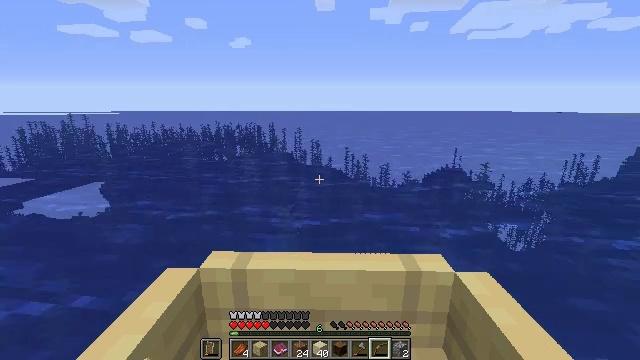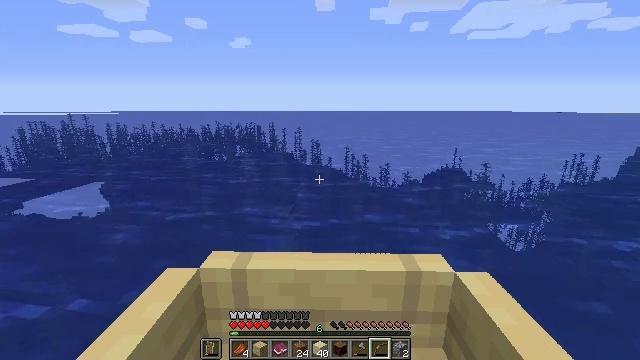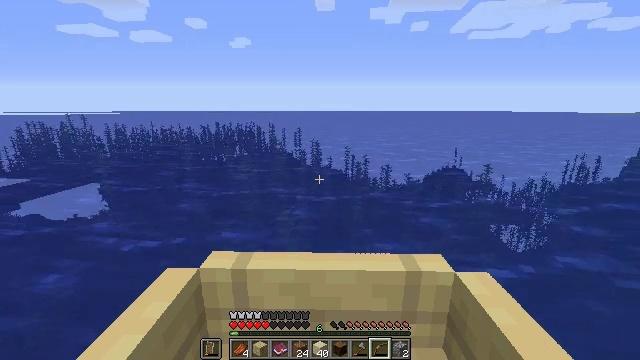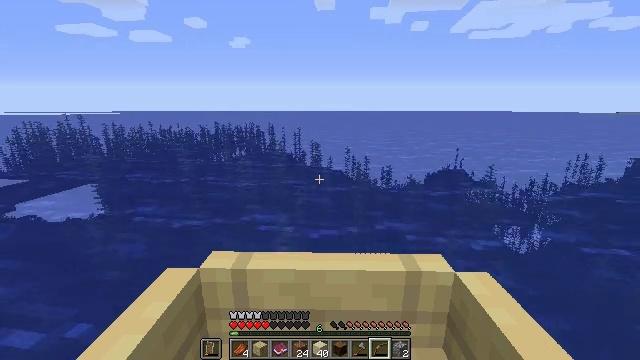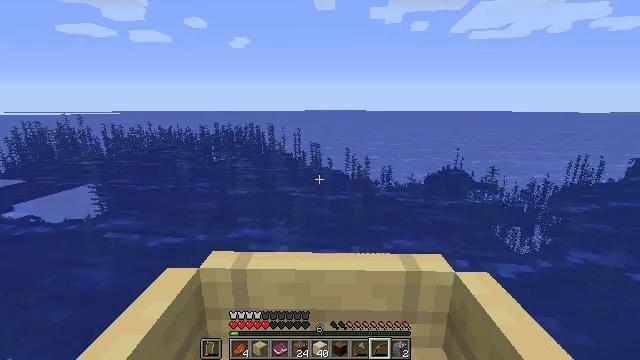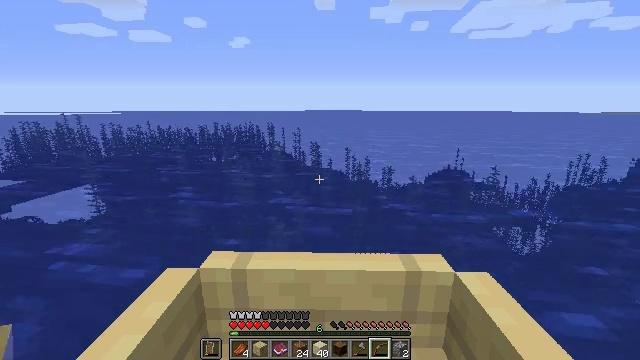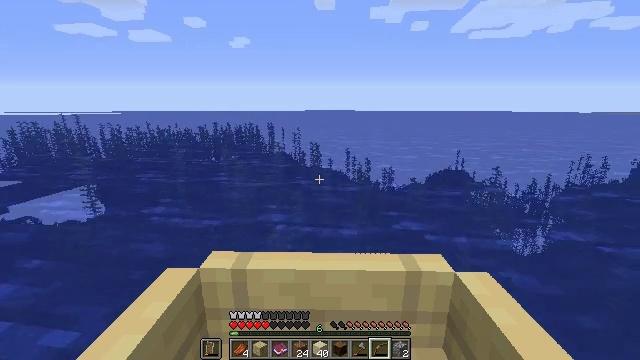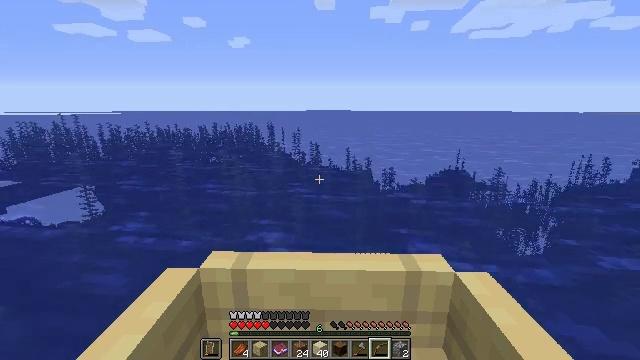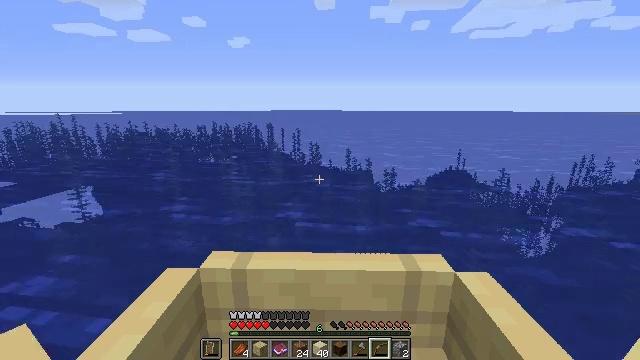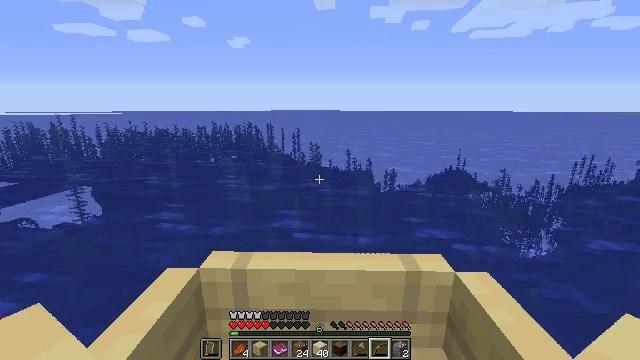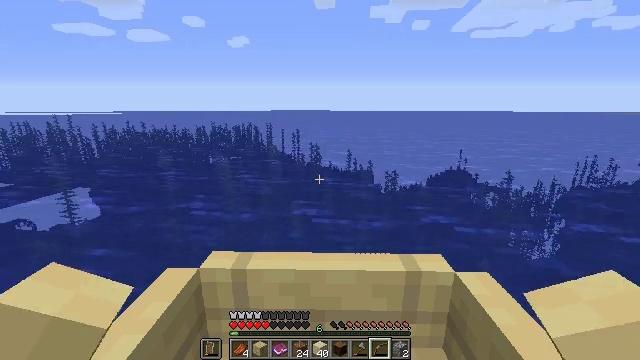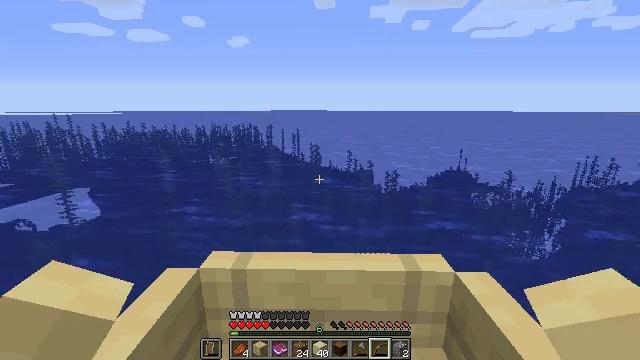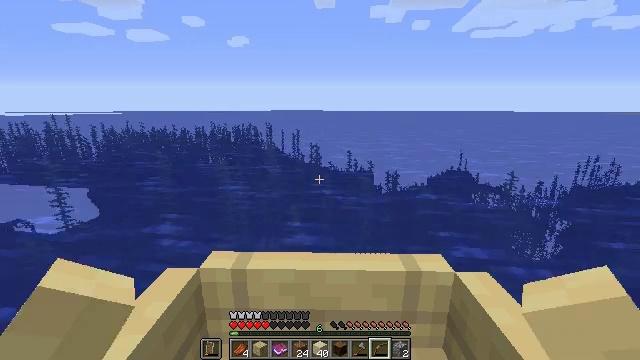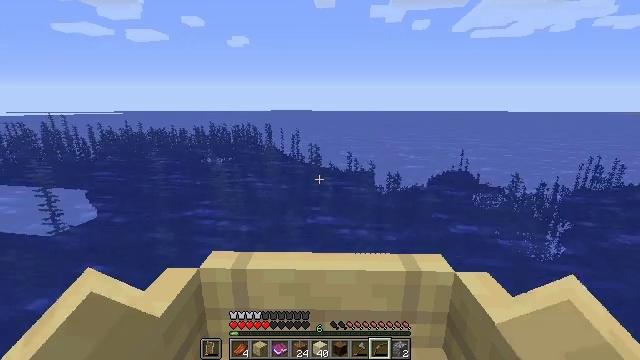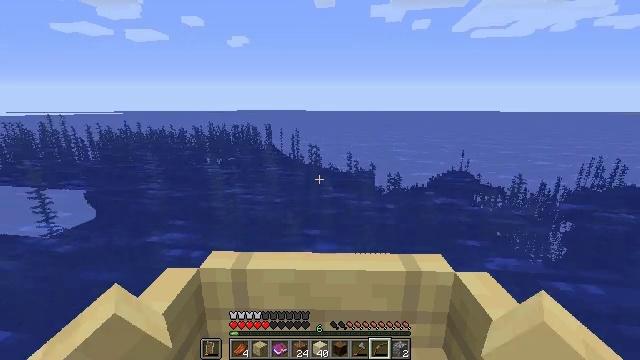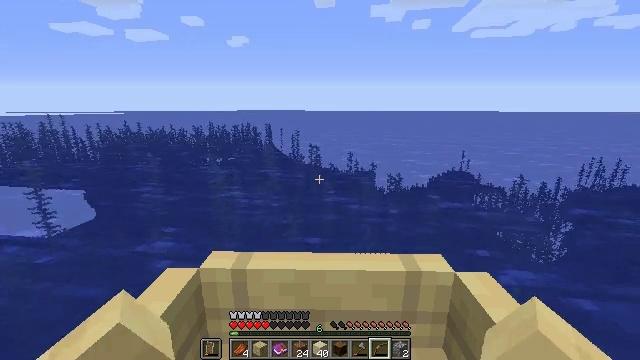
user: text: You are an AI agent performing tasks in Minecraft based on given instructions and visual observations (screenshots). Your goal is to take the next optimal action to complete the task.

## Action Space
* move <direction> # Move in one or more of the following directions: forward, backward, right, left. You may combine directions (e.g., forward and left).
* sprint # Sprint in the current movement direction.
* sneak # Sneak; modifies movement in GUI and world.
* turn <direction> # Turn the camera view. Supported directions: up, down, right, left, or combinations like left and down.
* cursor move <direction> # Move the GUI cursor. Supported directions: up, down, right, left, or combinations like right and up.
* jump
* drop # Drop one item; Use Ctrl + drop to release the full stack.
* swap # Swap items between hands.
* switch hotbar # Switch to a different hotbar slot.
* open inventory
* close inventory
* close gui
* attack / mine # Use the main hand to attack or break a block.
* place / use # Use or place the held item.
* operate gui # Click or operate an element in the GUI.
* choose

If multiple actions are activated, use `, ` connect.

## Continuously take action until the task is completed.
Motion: motion action
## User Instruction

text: Mine packed ice from icy biomes.
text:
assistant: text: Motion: move forward
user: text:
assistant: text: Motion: move forward
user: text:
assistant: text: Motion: move forward
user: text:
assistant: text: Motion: move forward
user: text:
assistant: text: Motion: move forward
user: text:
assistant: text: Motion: move forward
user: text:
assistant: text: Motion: move forward
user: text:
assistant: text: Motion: move forward
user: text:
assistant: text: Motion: move forward
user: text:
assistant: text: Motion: move forward
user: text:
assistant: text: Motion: move forward
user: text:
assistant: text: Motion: move forward
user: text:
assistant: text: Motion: move forward
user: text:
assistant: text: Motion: move forward
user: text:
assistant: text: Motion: move forward
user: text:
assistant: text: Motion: move forward
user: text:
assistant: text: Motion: move forward
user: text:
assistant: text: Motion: move forward
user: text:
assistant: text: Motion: move forward
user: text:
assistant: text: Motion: move forward
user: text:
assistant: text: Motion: move forward
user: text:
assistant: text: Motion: move forward
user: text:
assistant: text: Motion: move forward
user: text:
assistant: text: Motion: move forward
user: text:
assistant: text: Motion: move forward
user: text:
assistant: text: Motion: move forward
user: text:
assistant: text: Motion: move forward
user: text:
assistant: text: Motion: move forward
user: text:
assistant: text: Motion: move forward
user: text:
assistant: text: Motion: move forward